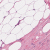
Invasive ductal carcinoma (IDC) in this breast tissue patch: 0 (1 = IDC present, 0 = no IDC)